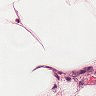
Metastatic tissue present: no